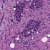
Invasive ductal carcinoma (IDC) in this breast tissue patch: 1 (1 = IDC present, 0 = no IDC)